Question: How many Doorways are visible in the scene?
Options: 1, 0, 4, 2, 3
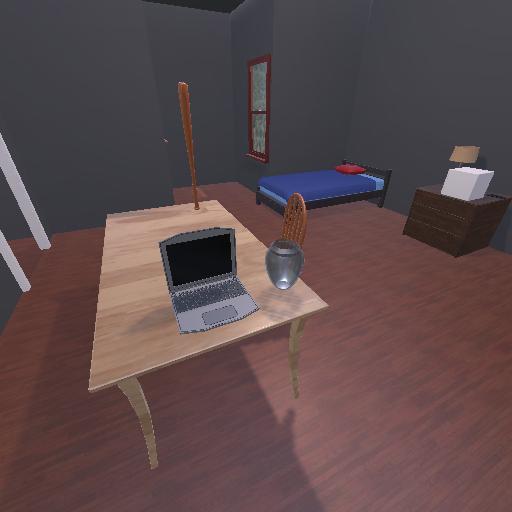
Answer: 1